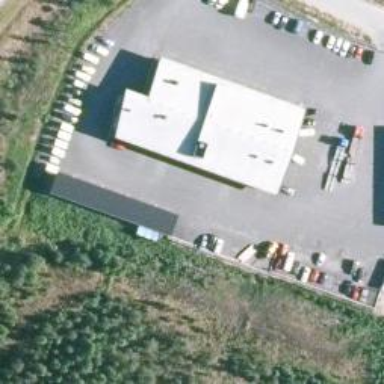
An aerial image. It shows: Car rental facility.